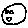
Label: moon